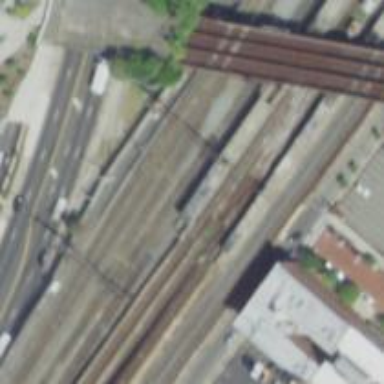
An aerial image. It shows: Electrified rail service spur on embankment.